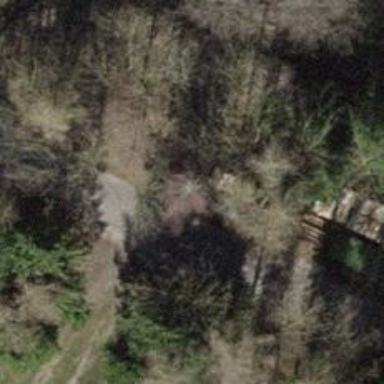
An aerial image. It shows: Culvert tunnel.